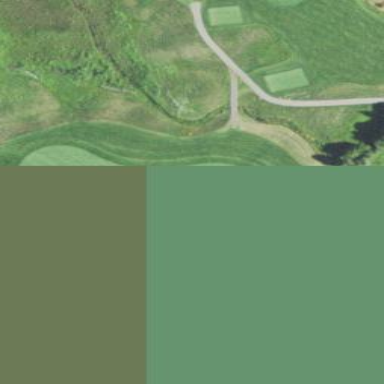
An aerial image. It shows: Golf tee.